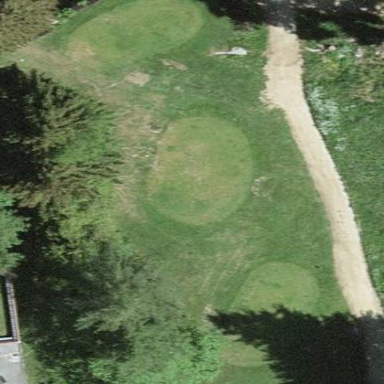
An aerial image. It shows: Golf tee.